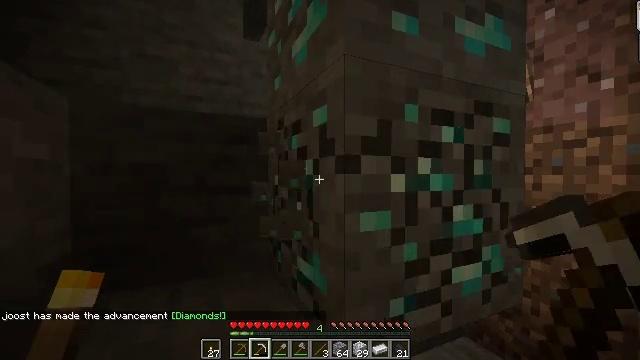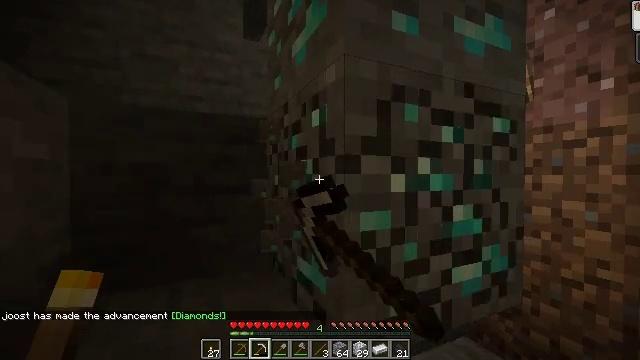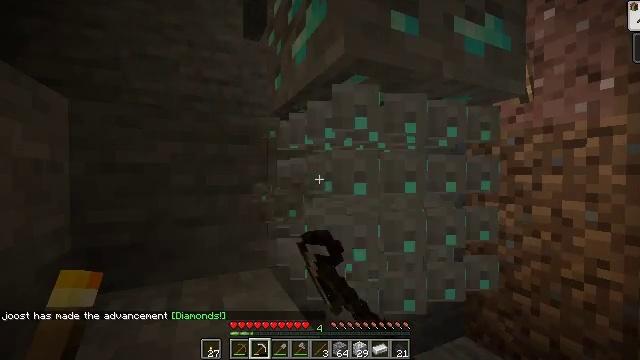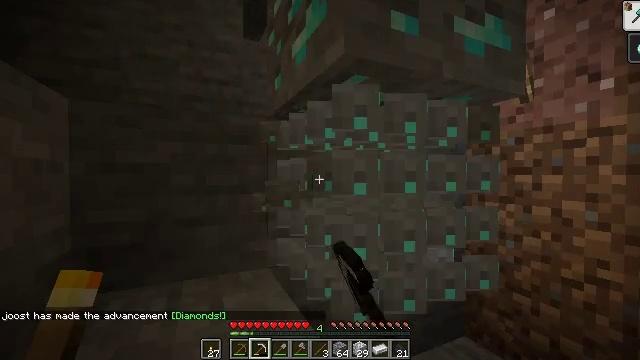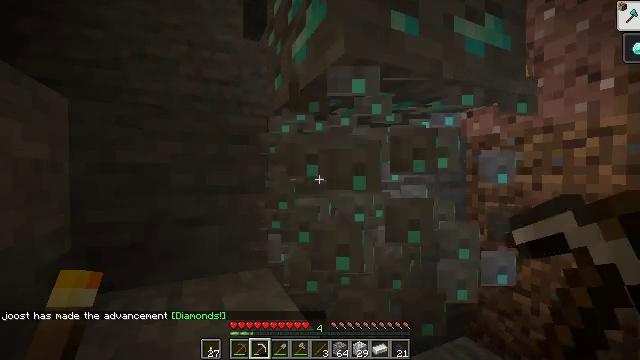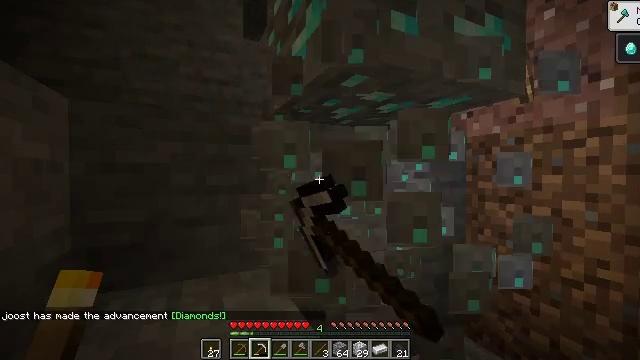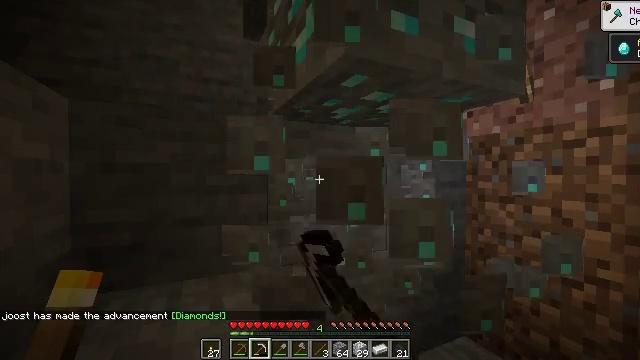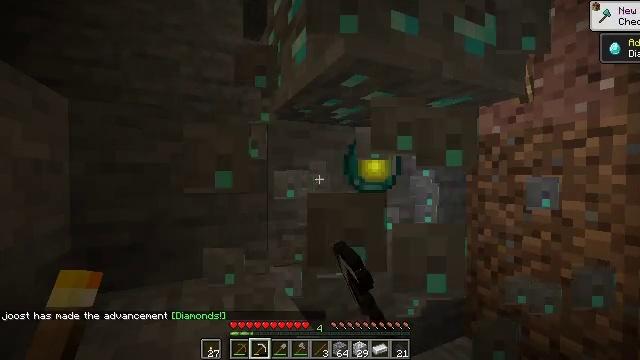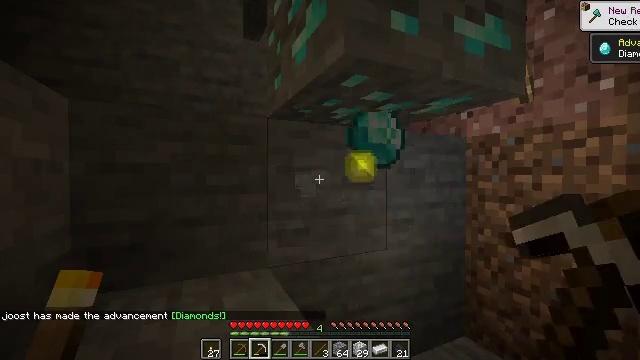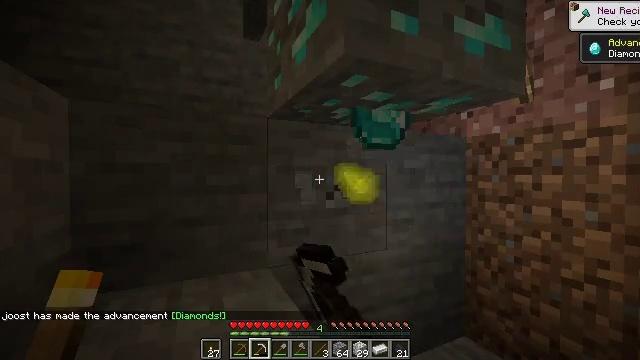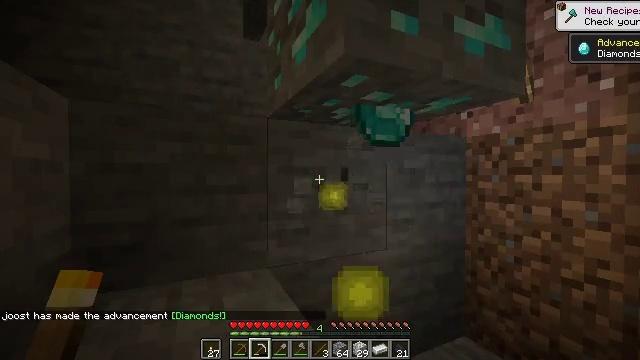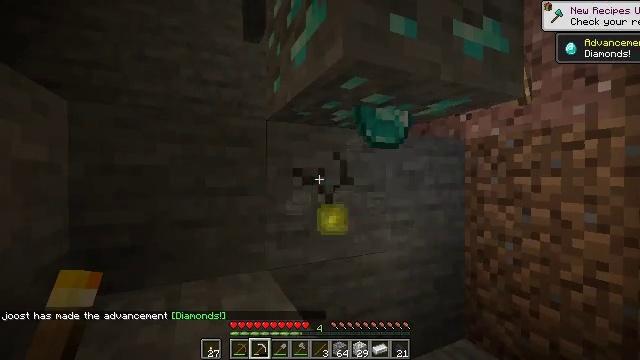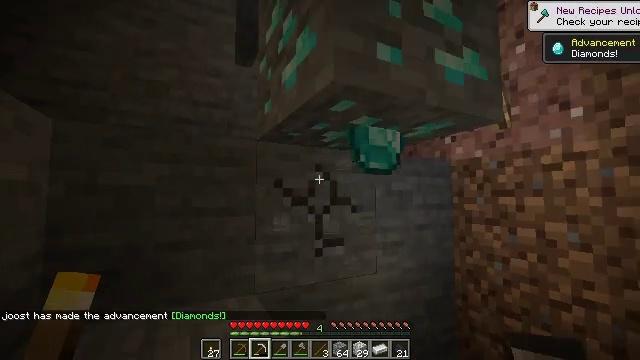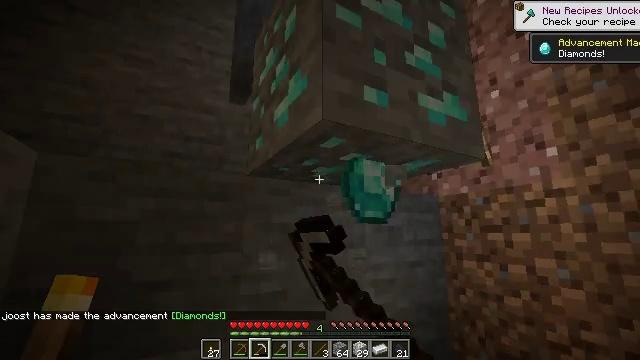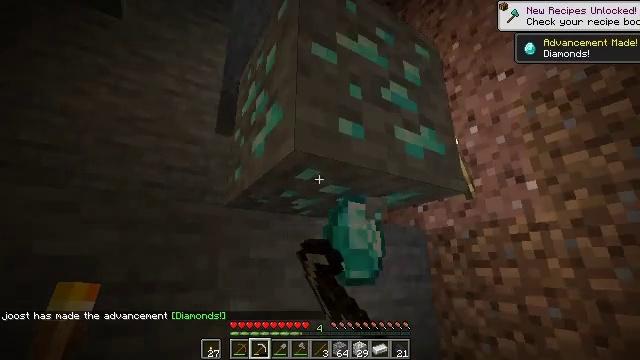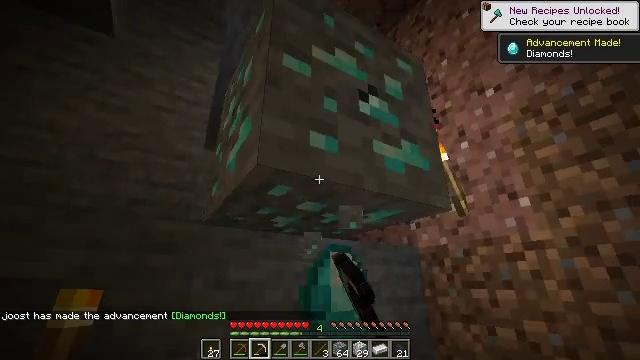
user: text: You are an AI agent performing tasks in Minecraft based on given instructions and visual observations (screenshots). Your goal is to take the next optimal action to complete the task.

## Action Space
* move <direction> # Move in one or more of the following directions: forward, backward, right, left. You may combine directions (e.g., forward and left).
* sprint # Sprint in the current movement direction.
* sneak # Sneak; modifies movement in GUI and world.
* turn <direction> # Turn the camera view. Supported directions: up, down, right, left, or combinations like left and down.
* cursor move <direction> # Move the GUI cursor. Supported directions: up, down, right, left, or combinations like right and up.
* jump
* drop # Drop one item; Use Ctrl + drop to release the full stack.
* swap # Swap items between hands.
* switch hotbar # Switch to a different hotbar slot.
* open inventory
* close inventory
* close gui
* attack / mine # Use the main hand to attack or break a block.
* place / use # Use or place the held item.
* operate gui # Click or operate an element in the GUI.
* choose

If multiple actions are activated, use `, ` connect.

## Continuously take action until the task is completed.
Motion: motion action
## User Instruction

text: Mine dirt from the ground.
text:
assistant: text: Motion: attack / mine
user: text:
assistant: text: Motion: attack / mine
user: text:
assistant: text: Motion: attack / mine
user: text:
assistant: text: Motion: attack / mine
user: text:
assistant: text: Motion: attack / mine
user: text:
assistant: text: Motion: attack / mine
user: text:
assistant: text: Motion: attack / mine
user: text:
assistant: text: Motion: attack / mine
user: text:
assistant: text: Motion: attack / mine
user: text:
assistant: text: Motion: attack / mine
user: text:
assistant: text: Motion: attack / mine
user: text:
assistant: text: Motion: turn right and up, attack / mine
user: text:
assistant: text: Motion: move right, turn right and up, attack / mine
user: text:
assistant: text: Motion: move right, turn right and up, attack / mine
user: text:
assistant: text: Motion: move right, turn up, attack / mine
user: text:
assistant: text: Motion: move right, turn left and up, attack / mine
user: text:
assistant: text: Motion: attack / mine
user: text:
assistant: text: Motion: turn left and up, attack / mine
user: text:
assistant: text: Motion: turn left and up, attack / mine
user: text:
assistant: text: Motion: turn left and up, attack / mine
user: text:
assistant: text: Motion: turn left, attack / mine
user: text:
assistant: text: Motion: attack / mine
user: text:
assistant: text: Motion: attack / mine
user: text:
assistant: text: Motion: attack / mine
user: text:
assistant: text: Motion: attack / mine
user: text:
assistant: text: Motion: attack / mine
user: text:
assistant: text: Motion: attack / mine
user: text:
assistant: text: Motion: attack / mine
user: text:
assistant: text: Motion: attack / mine
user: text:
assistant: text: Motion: attack / mine